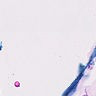
Metastatic tissue present: no